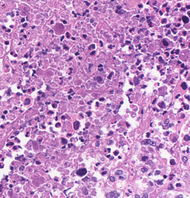
Tumor epithelial tissue: yes
Tumor-associated stroma tissue: no
Normal tissue: no